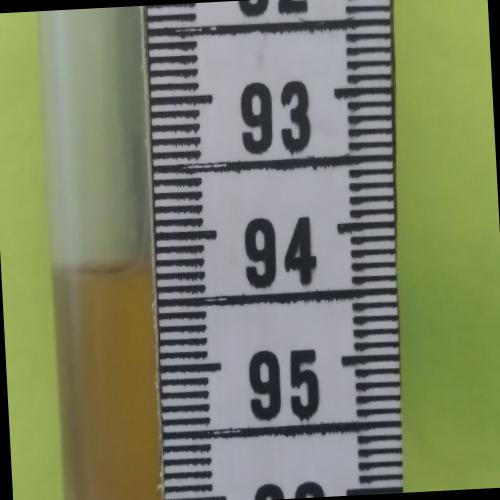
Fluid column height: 94.2 cm